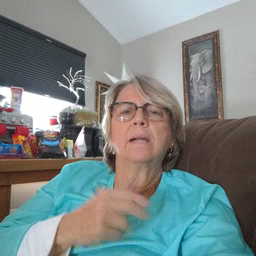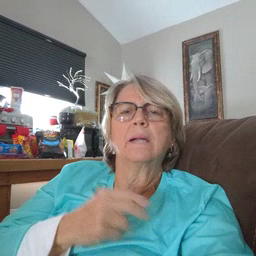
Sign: many